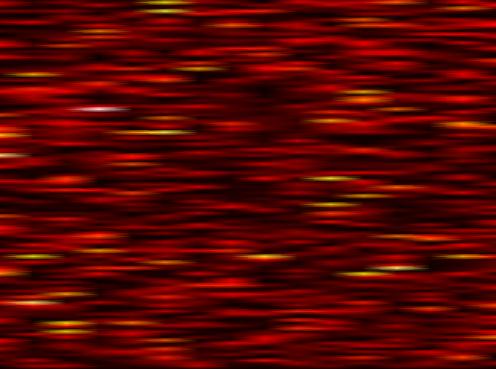
Label: UFMC